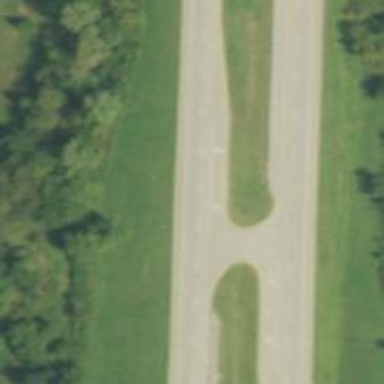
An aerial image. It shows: Trunk highway.